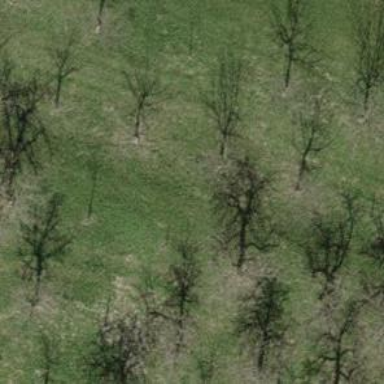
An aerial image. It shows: Single tag "natural: tree."